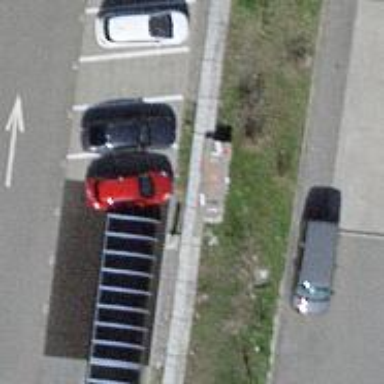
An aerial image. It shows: Charging station.